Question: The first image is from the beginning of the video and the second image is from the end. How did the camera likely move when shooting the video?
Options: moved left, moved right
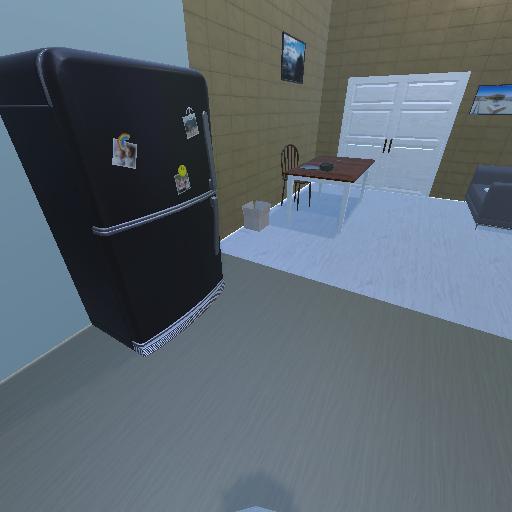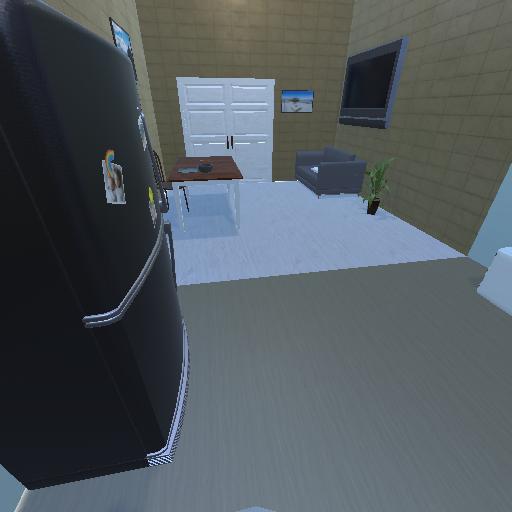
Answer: moved left